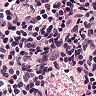
Metastatic tissue present: no